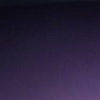
Label: space